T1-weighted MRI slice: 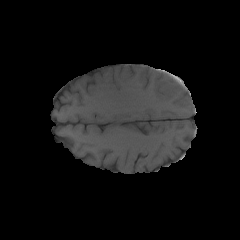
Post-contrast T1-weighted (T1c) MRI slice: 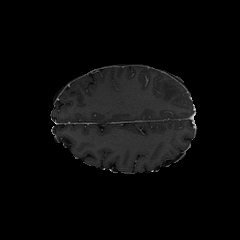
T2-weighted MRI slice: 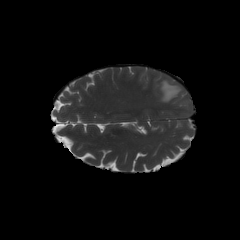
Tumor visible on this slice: yes